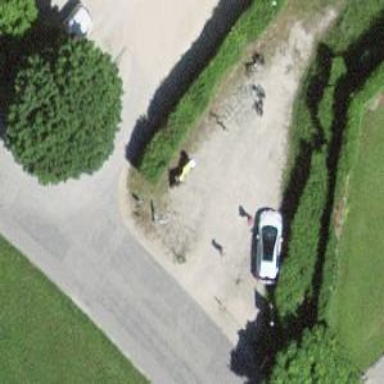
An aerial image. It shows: Bicycle parking area with fine gravel surface. The parking area is equipped with racks for securing bicycles.